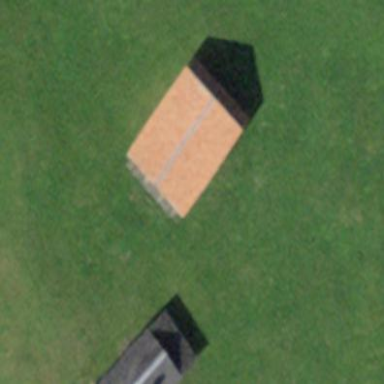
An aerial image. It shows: Barn.